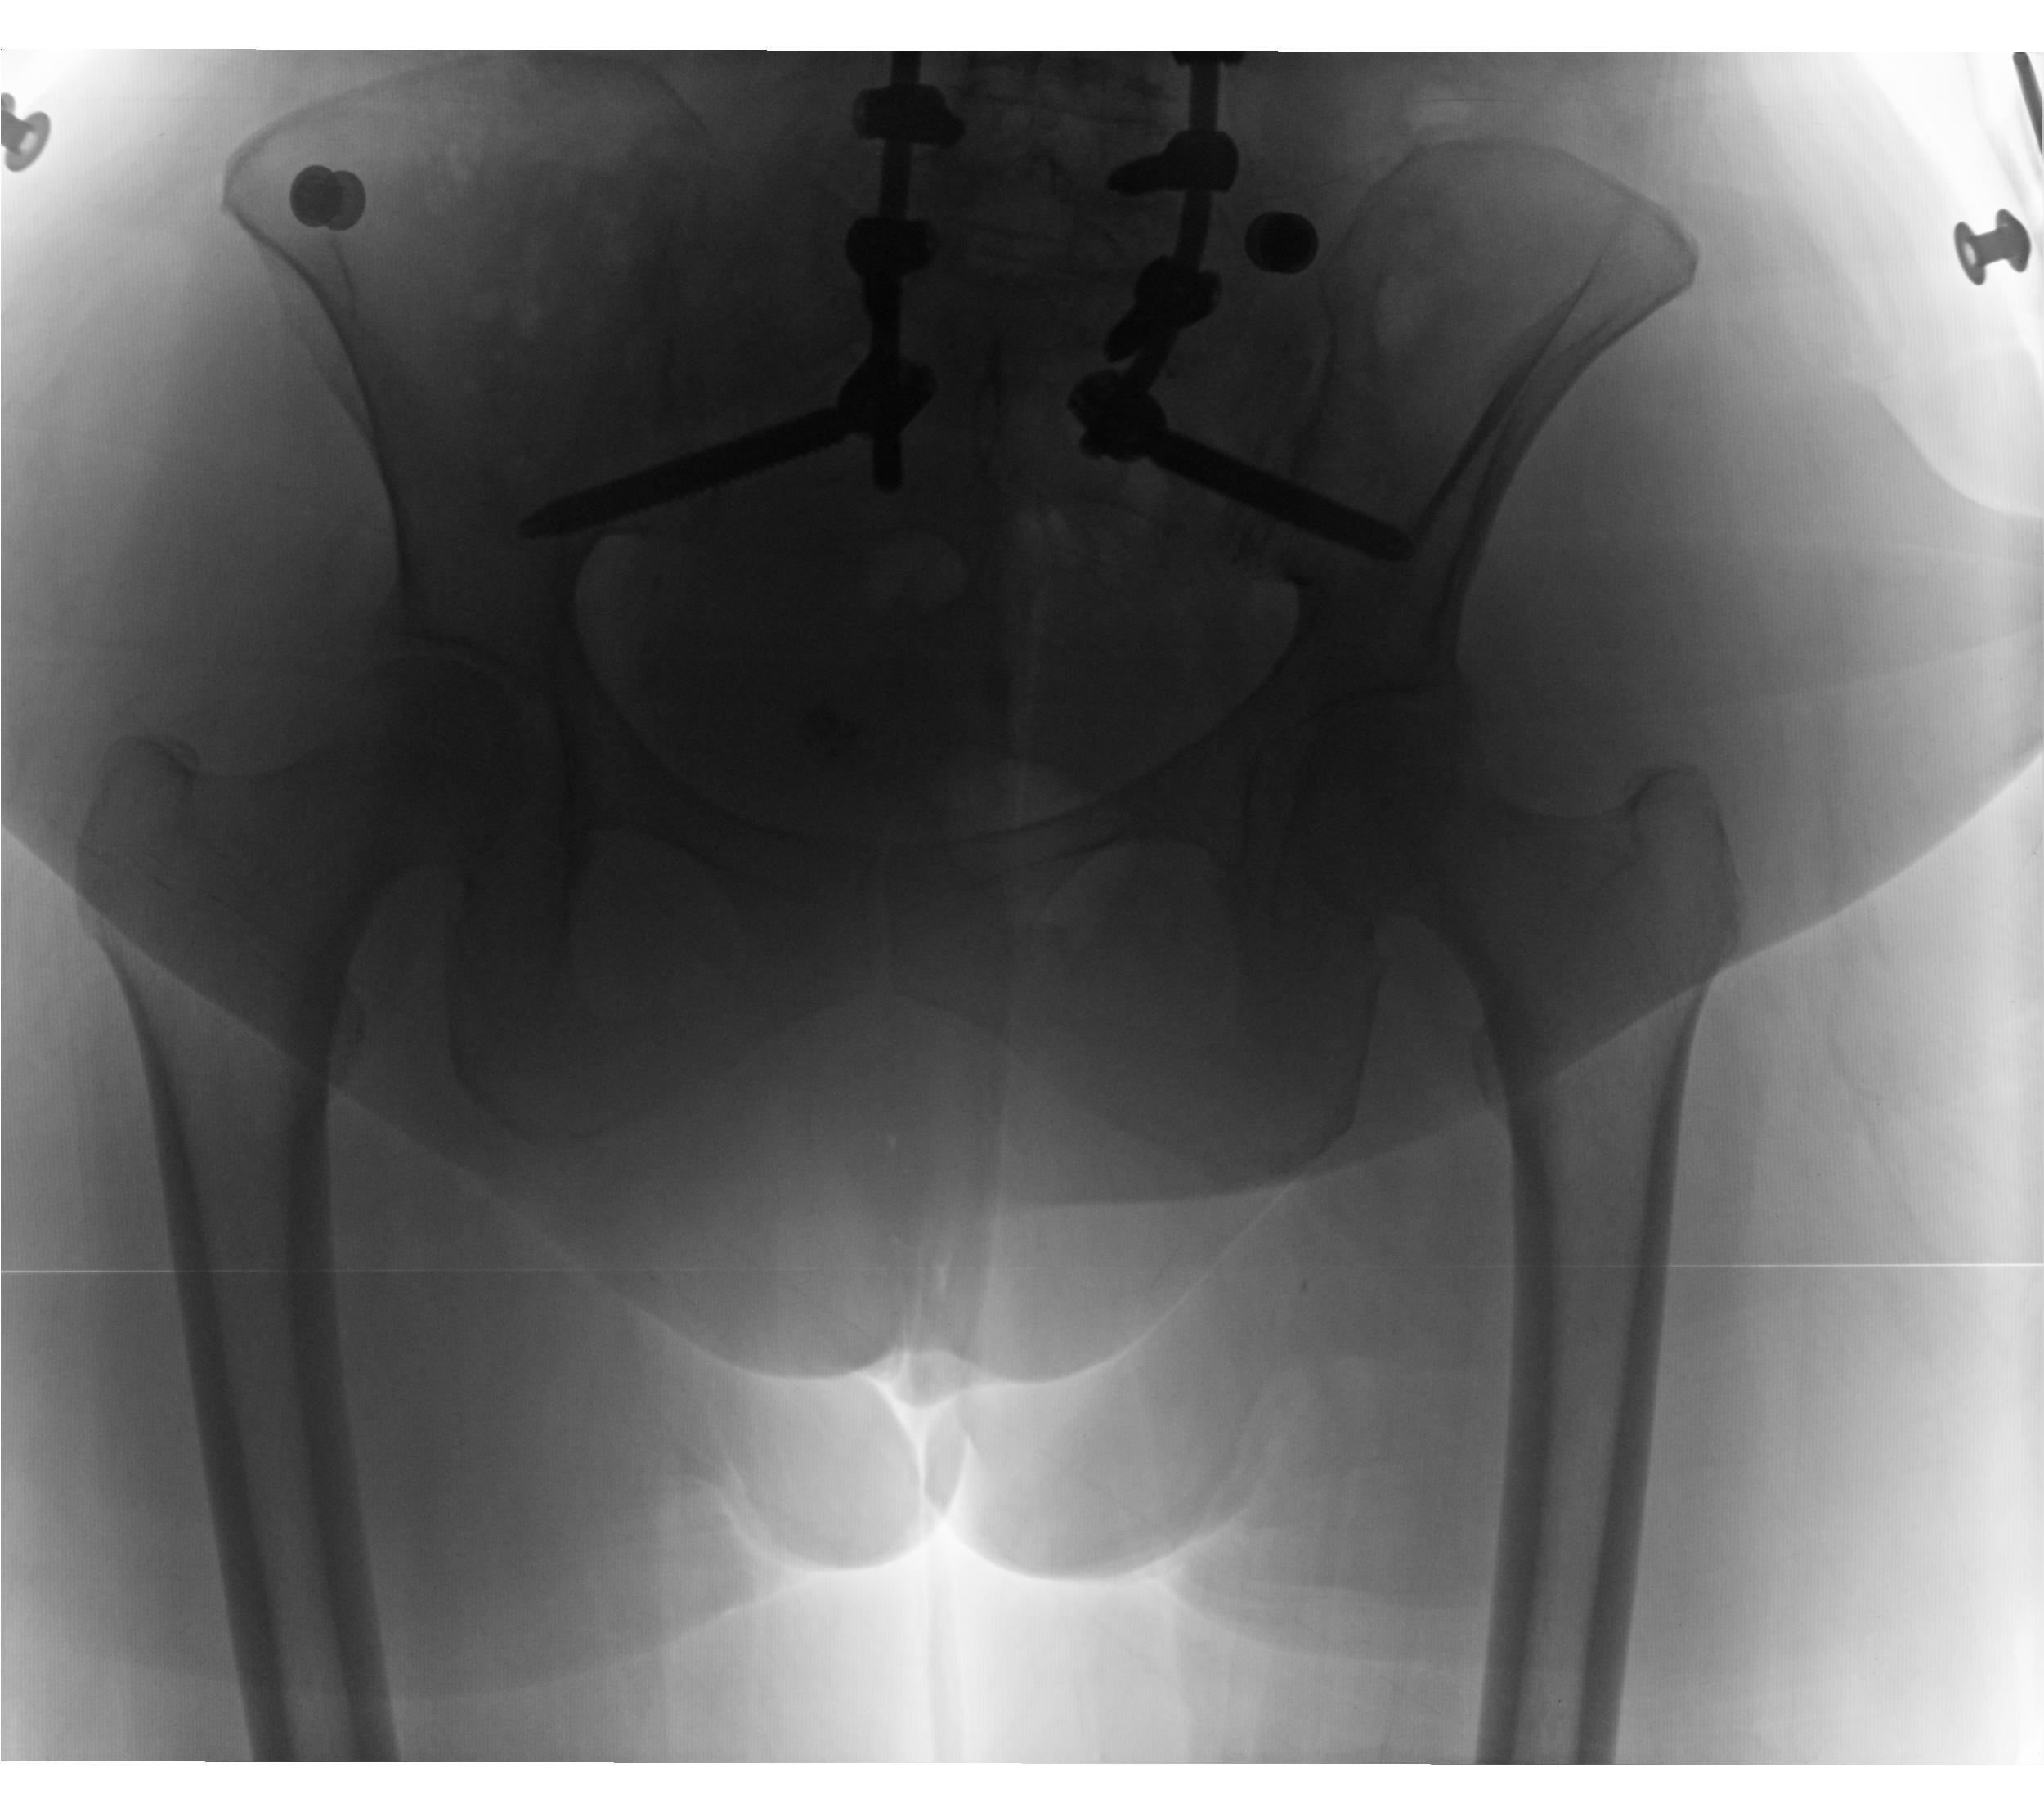
View: PA
Implant manufacturer: orthofix firebird